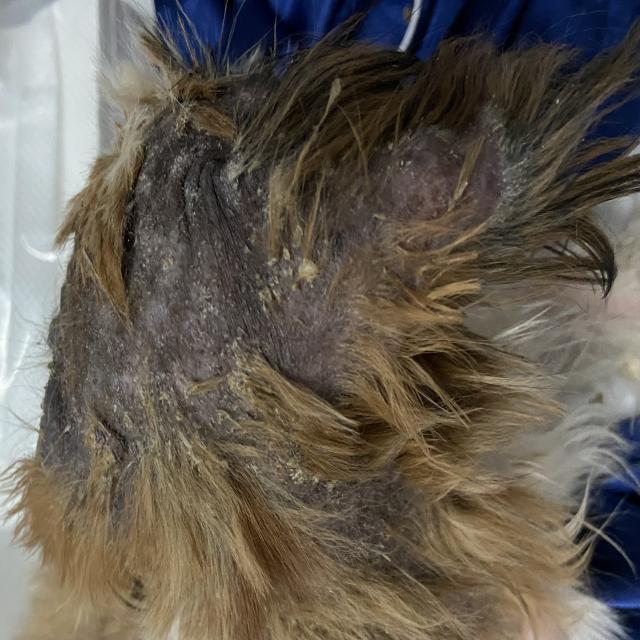
Canine demodicosis (Demodex mange) — caused by Demodex canis mites. Presents with alopecia, follicular papules, pustules, and comedones. Often localized on face and forelimbs.